Question: Several times, while working with Jetbrains' IDE(s), I have faced the following issue:

The natural selection type is changed to this kind of a selection. When I reload the IDE, it gets back to its normal position. Is it a bug, or a feature of the IDE? How do I fix it?
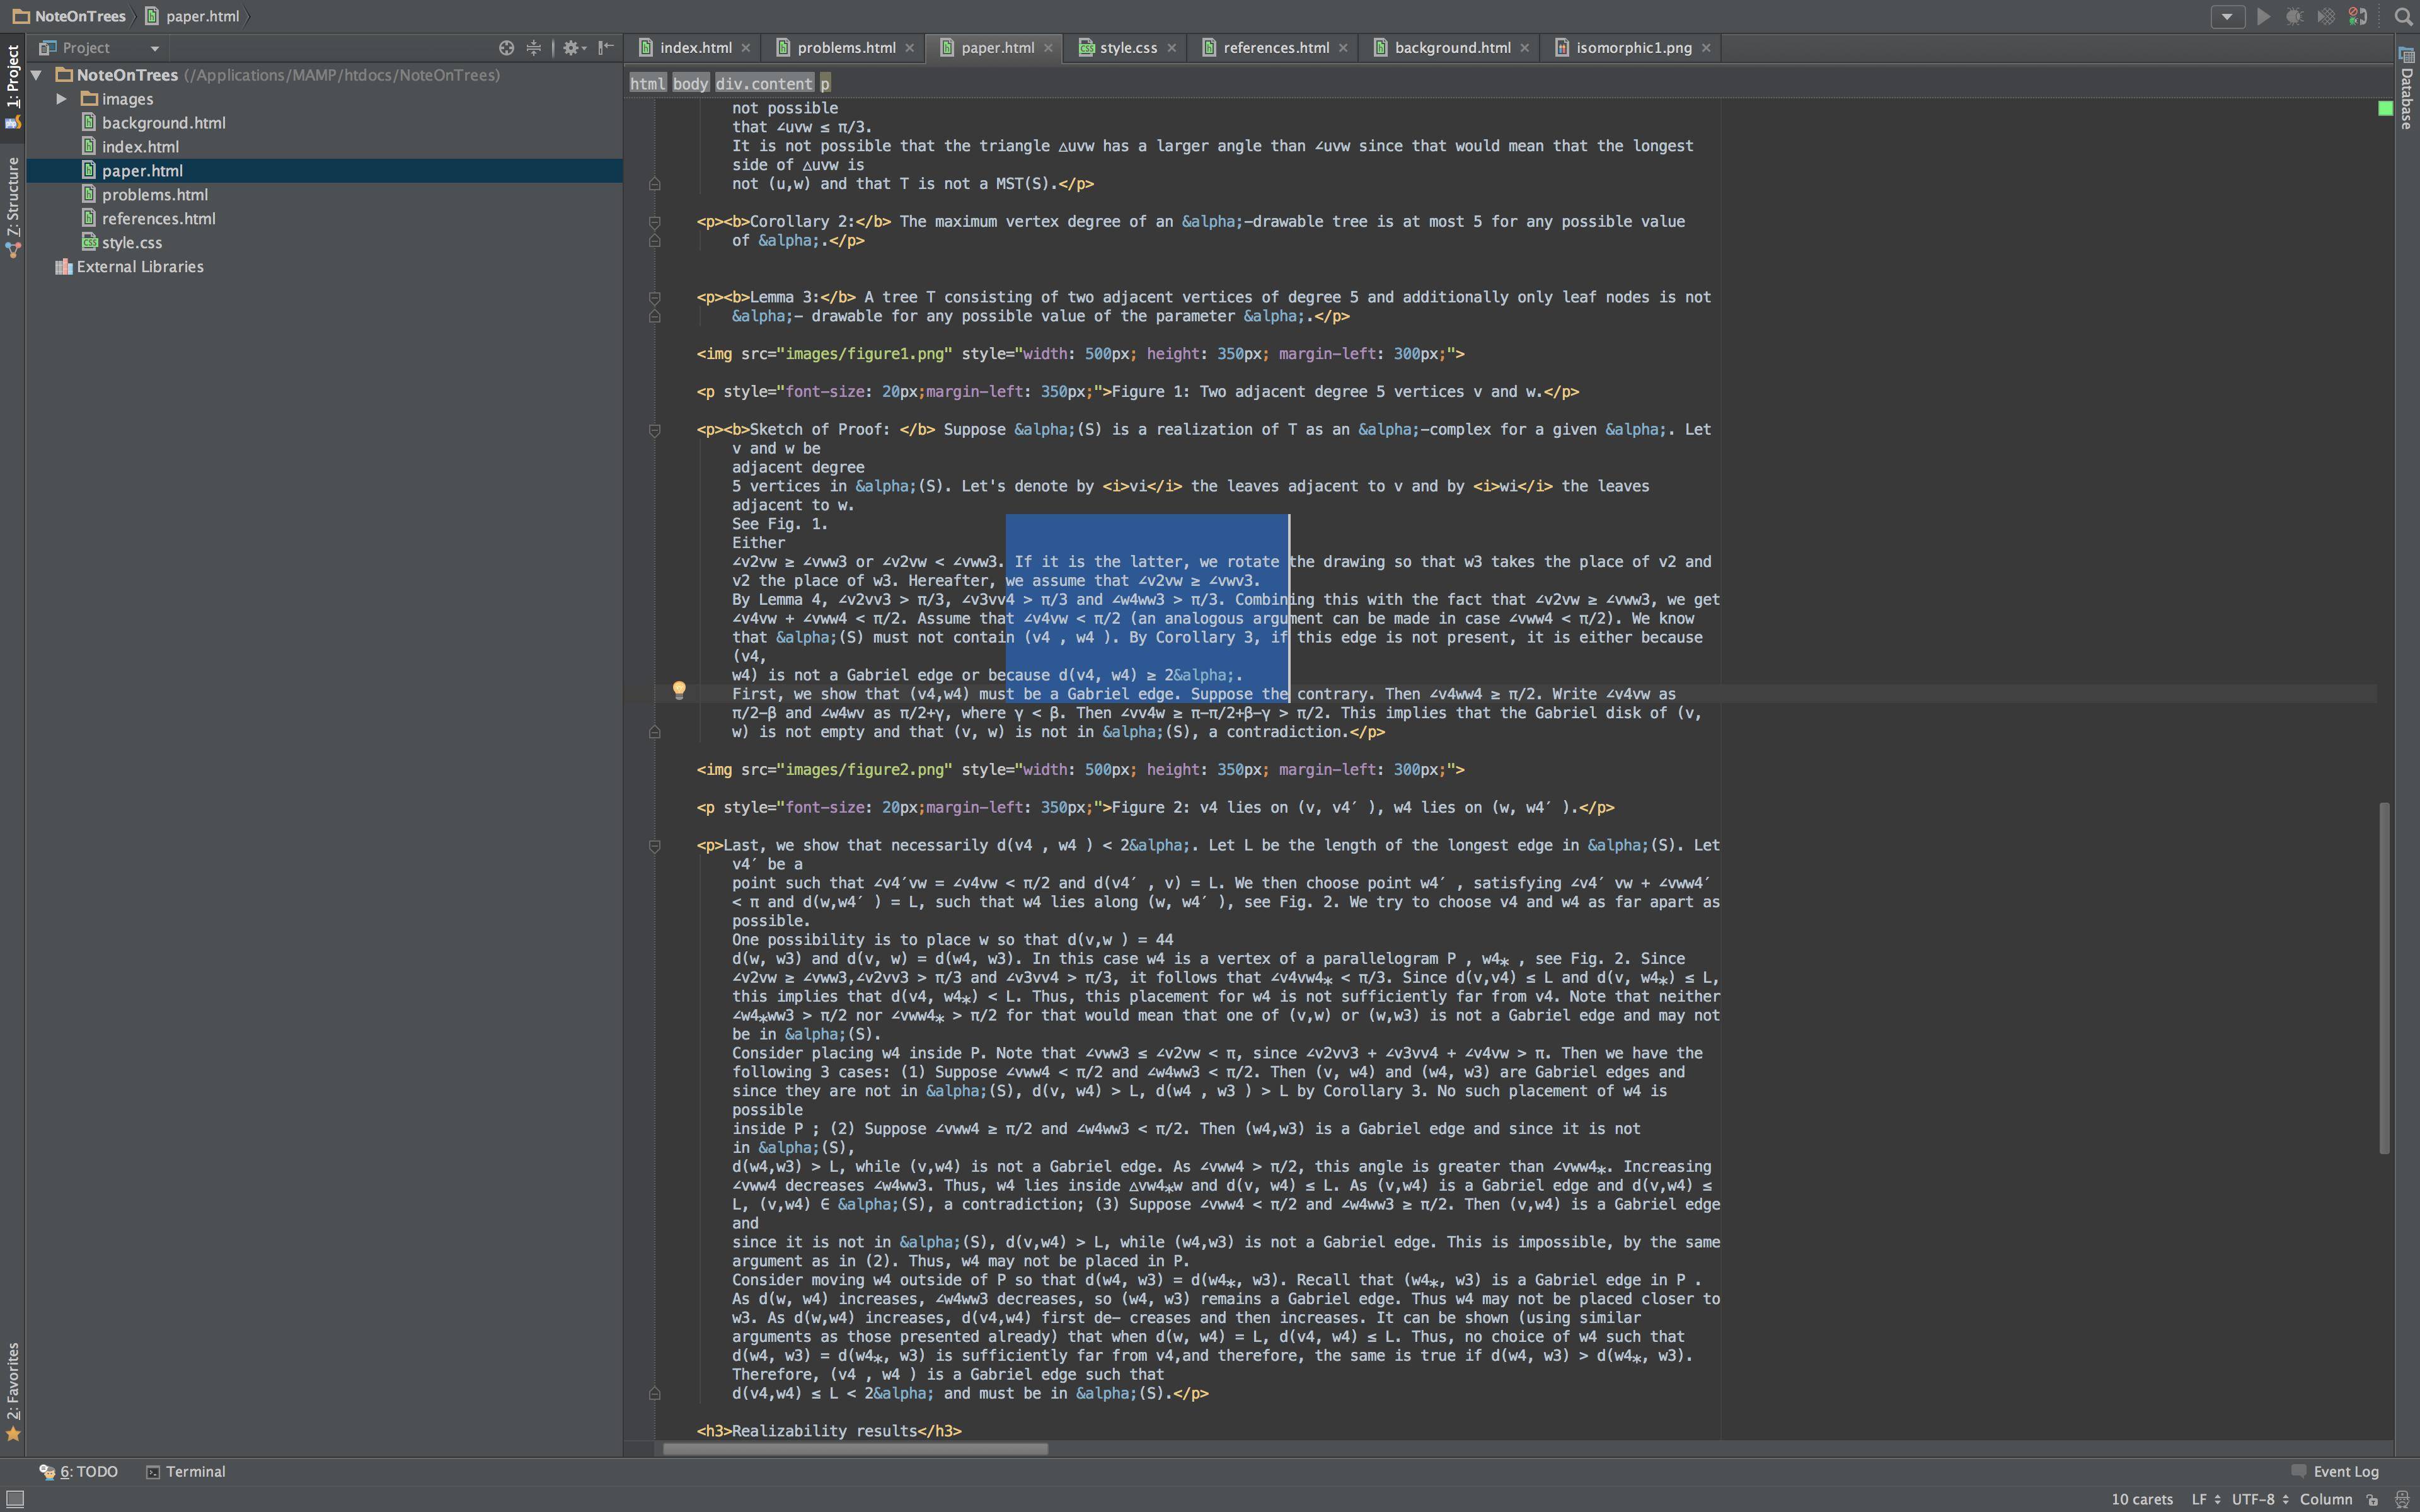
Answer: From Jetbrains:
Toggling between line and column selection modes
To toggle between the line and the column selection modes, do one of the following:
On the main menu, choose Edit | Column Selection Mode.
On the context menu of the editor, choose Column Selection Mode.
Press Shift+Alt+Insert.
P.S. My guess would be you by accident used the wrong key combination. (I currently use PHPStorm & C-Lion and have not seen this issue)